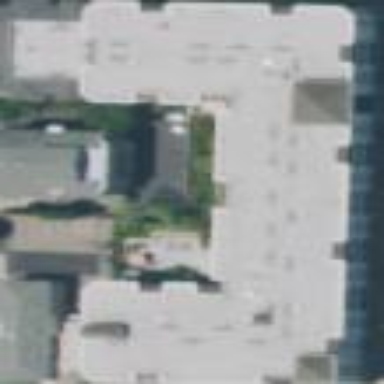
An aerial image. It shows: Residential apartments with flat roof made of tar paper. The building has white exterior with grey roof.